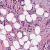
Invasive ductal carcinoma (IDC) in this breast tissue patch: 1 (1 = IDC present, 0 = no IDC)